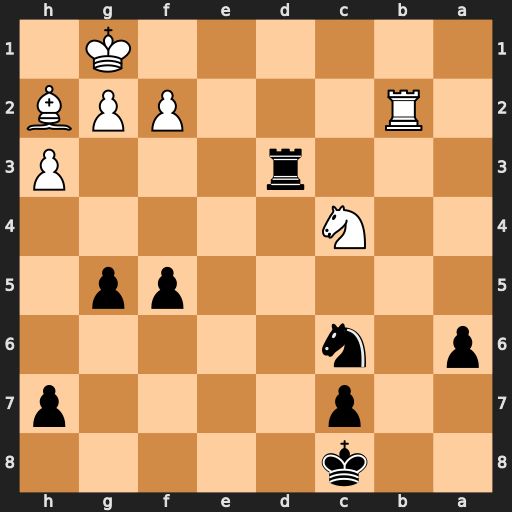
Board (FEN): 2k5/2p4p/p1n5/5pp1/2N5/3r3P/1R3PPB/6K1
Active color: b
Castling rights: -
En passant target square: -
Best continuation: Rd1#